Aerial crown-view tile of a tropical tree (Barro Colorado Island, Panama), acquired 20250217:
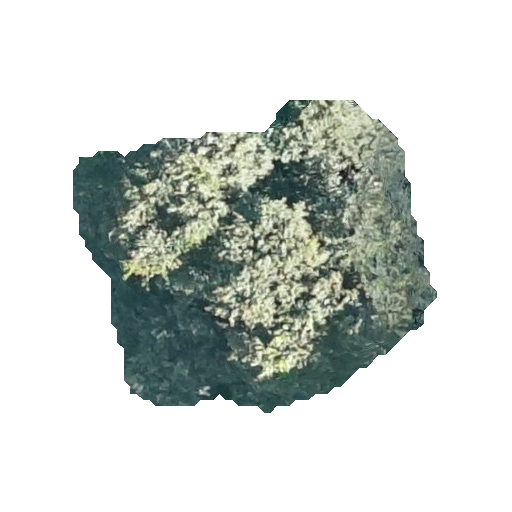
Species: Luehea seemannii
GBIF accepted scientific name: Luehea seemannii
Crown area: 121.324 m²